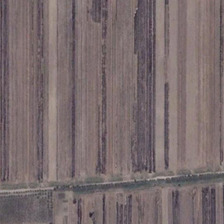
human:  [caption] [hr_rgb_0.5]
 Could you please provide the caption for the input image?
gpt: stripes of brown and black crops is cut by a straight road .

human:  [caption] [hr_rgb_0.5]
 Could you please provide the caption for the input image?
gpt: eht dense farm land is divided by a row of trees .

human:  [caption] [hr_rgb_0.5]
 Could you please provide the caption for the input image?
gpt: the dense farm land is divided by a row of trees .

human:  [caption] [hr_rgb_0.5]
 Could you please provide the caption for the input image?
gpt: a road go through the farmland who has a striped pattern with different shade of colour .

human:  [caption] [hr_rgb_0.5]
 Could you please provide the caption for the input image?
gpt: a small wild road is in a piece of farmland .